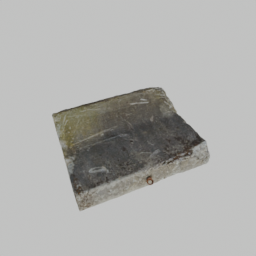
Label: architecture